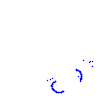
Particle: proton